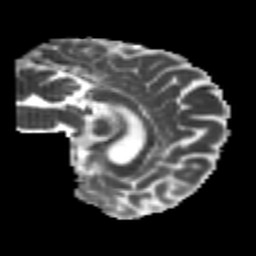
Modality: MD
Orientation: sagittal
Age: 22
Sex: female
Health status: healthy
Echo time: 0.074 s